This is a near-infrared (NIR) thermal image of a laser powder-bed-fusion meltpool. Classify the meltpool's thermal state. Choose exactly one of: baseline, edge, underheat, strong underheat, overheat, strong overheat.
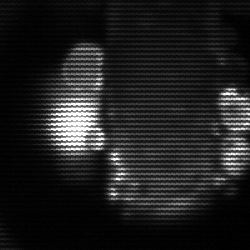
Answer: strong underheat